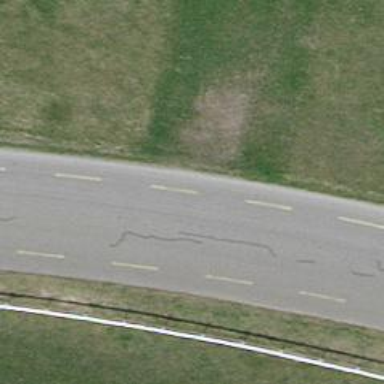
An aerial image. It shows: Unclassified road with asphalt surface. It has designated cycle lane.